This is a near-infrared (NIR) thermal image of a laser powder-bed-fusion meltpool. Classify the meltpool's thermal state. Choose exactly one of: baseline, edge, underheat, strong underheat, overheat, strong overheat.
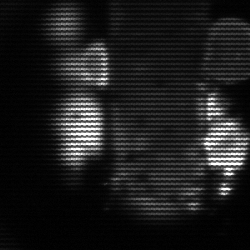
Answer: strong underheat